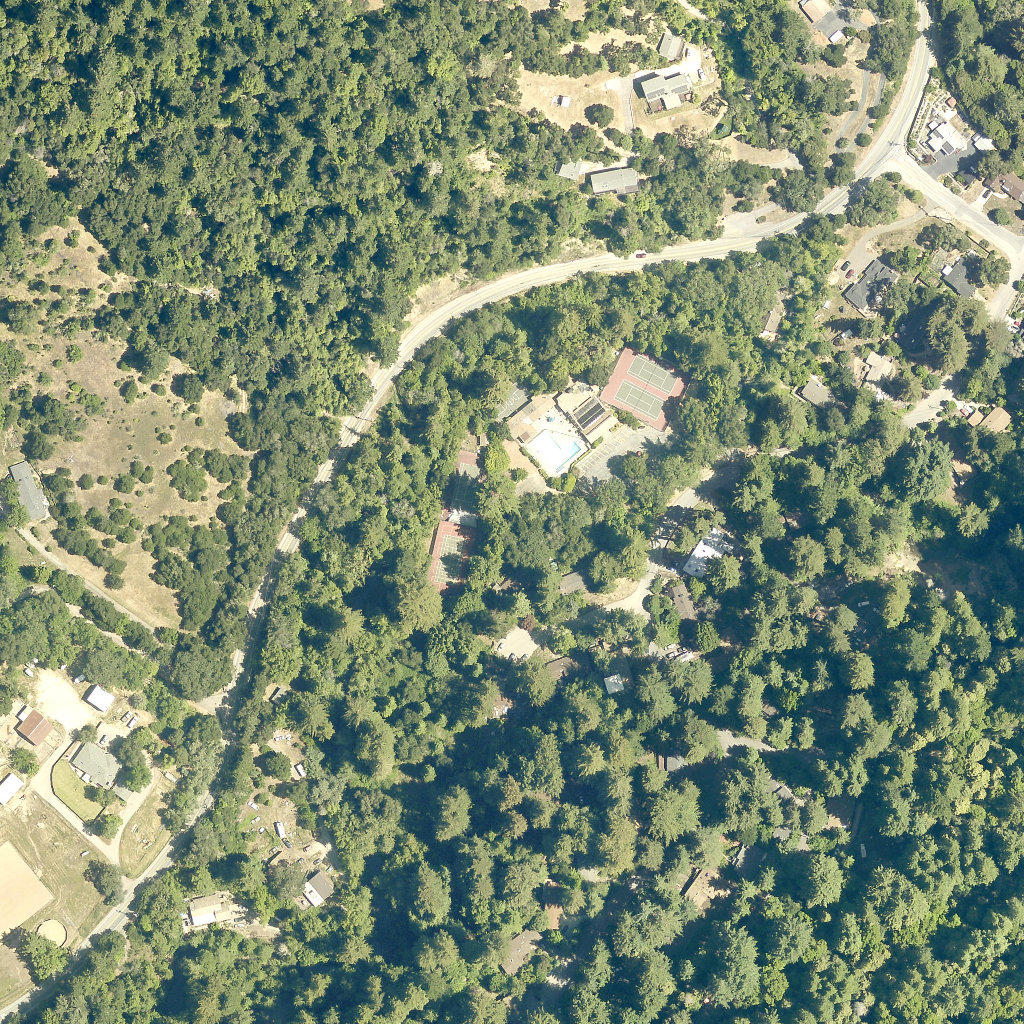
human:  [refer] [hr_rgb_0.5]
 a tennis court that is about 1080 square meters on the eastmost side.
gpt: <box>[[58, 33, 67, 42, 0]]</box>